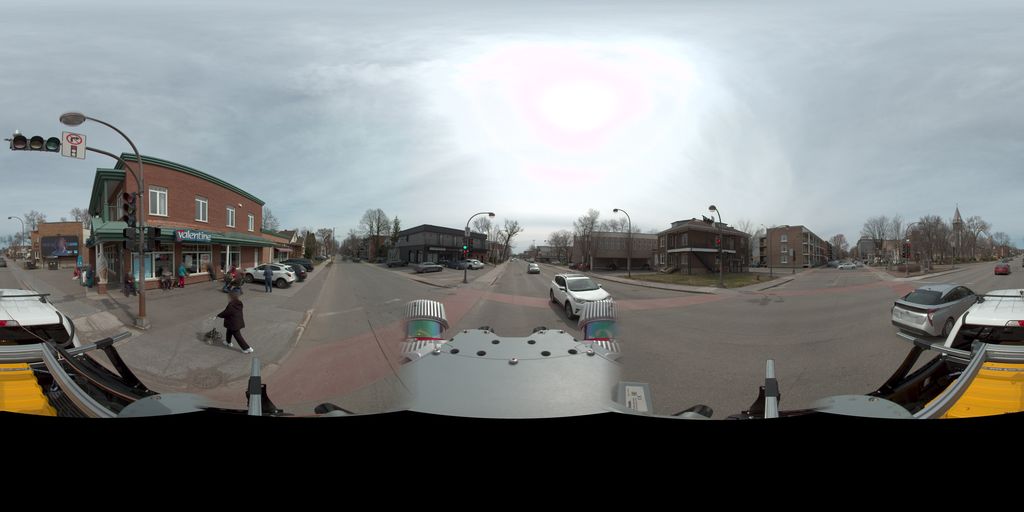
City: quebec_city